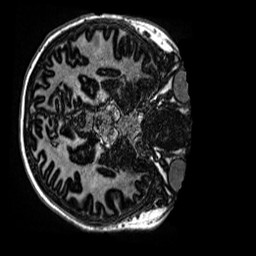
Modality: MP2RAGE
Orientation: axial
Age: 11
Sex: male
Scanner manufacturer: siemens
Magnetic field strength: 3 T
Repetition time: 4 s
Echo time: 0.00299 s